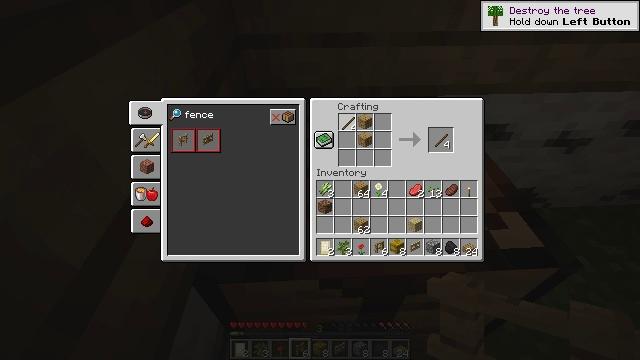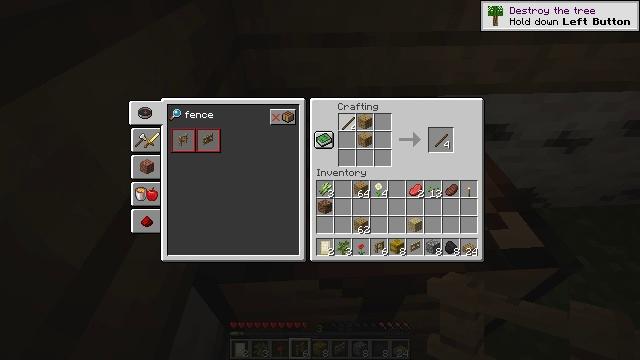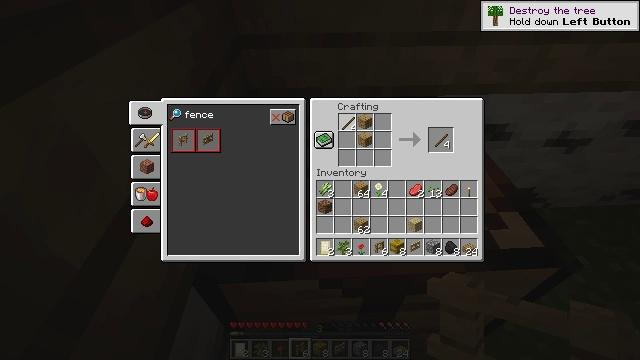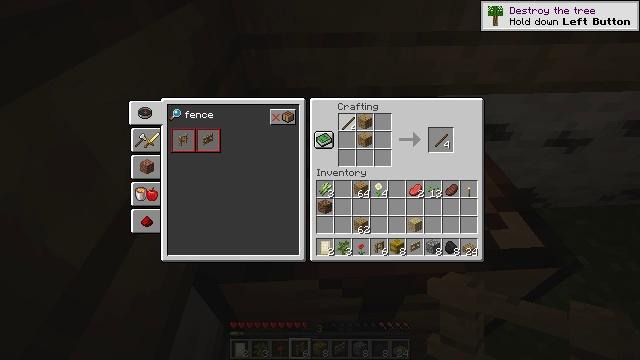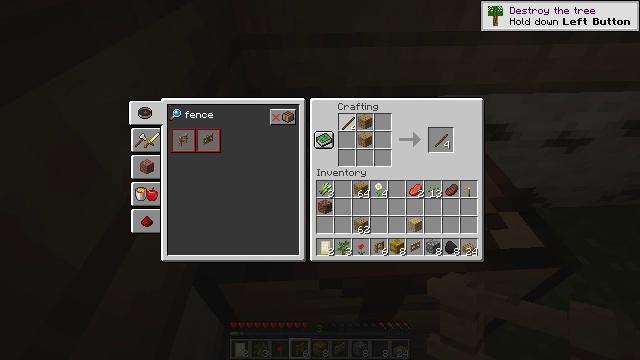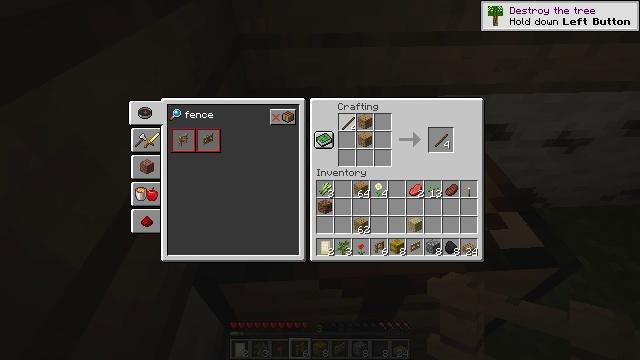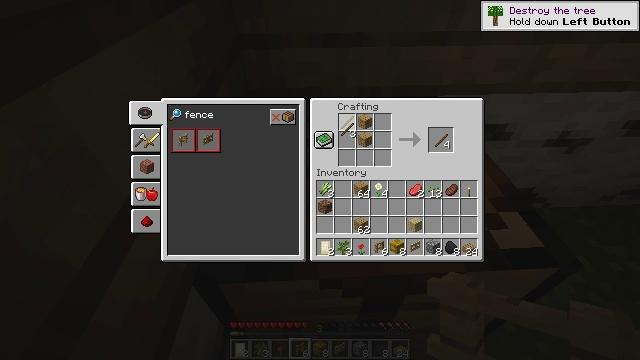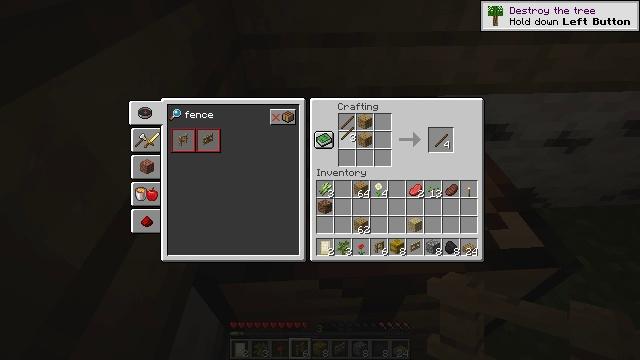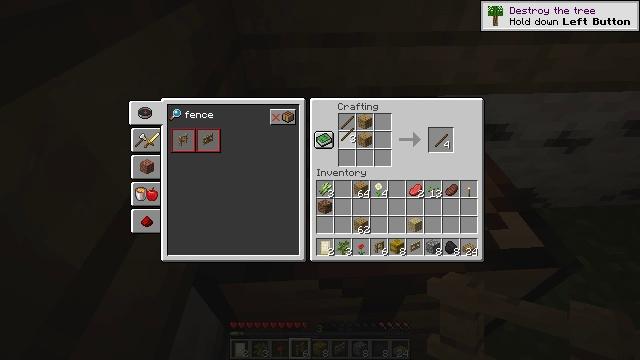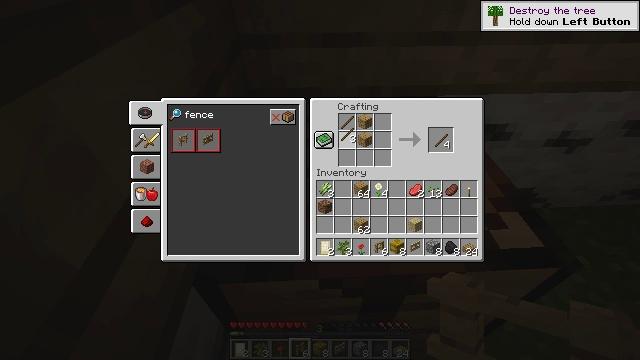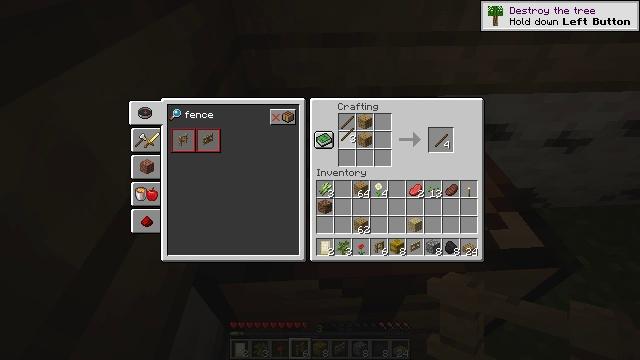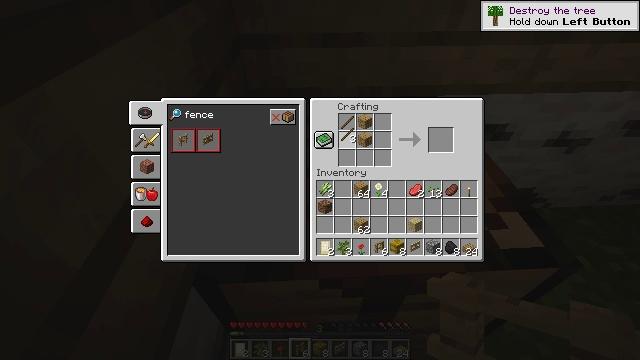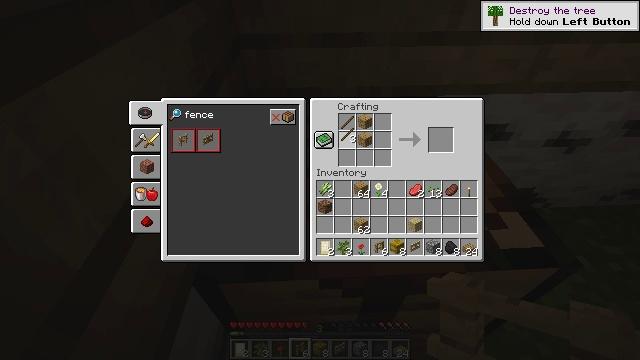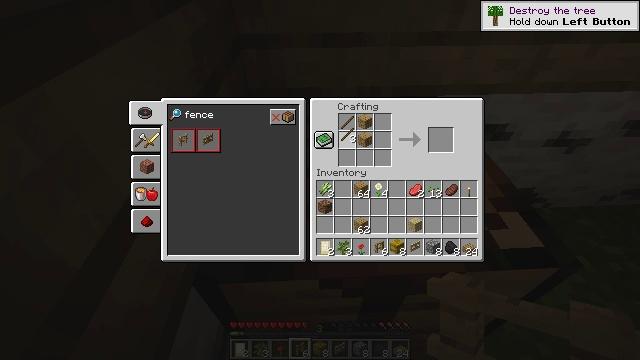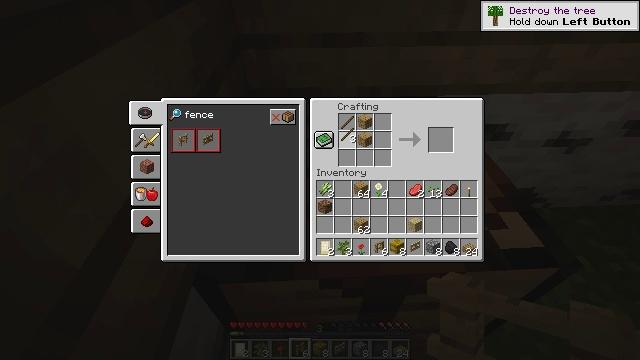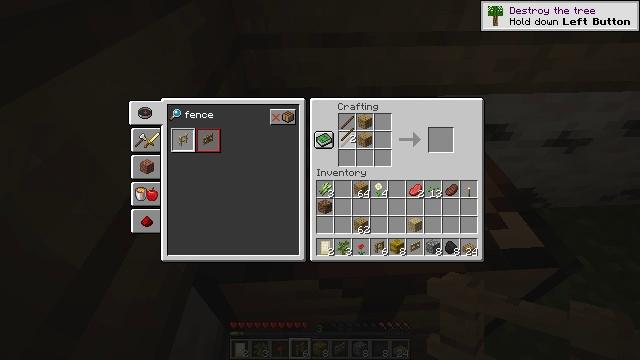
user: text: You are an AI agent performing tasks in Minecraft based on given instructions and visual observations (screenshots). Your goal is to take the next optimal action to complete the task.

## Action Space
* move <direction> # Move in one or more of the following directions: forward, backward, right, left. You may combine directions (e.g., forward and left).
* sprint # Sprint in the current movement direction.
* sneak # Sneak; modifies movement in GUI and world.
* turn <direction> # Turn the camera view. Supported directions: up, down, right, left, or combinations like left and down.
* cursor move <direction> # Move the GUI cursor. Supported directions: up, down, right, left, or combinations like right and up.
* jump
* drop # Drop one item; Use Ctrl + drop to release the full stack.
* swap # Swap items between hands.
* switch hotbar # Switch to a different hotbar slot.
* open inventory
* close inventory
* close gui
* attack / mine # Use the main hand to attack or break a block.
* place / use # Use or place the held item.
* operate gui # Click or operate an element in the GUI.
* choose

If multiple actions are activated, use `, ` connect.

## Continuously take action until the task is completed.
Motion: motion action
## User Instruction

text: Combine oak planks and sticks in the crafting table for an oak fence gate.
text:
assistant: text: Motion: no_op
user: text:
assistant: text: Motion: no_op
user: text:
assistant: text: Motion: choose
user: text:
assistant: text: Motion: choose
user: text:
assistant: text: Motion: choose
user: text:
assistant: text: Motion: no_op
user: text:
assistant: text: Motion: no_op
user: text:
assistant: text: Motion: no_op
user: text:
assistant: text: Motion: no_op
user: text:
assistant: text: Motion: no_op
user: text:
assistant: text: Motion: no_op
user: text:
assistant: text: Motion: no_op
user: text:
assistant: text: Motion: choose
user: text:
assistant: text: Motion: choose
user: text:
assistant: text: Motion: no_op
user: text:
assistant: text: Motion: no_op
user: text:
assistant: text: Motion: cursor move right
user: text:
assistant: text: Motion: no_op
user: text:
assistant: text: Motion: no_op
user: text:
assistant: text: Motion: no_op
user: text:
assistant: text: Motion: no_op
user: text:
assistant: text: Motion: no_op
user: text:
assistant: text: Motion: no_op
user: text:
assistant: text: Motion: no_op
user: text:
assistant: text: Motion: no_op
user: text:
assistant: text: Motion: no_op
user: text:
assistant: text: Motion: no_op
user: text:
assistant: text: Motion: no_op
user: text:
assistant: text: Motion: no_op
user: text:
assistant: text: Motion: no_op